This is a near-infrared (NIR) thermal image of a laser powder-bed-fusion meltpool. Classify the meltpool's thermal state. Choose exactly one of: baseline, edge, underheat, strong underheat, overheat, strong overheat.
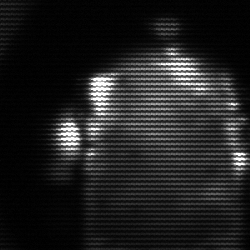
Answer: baseline